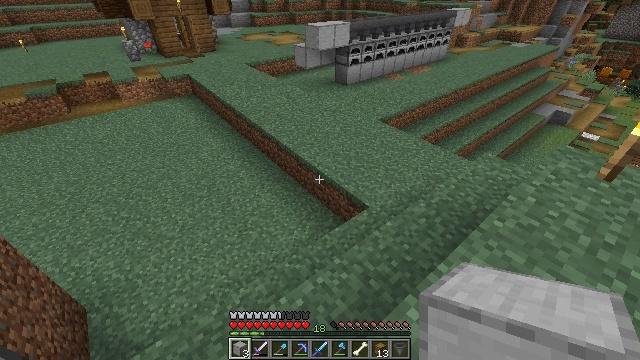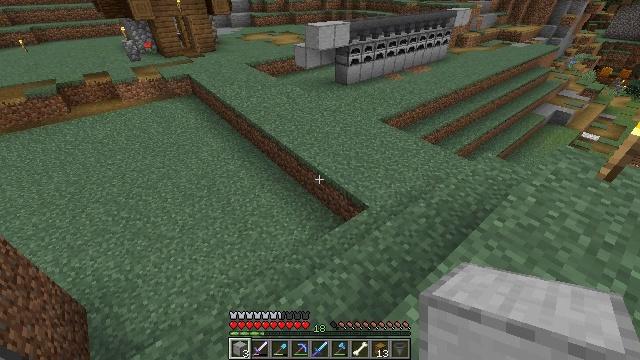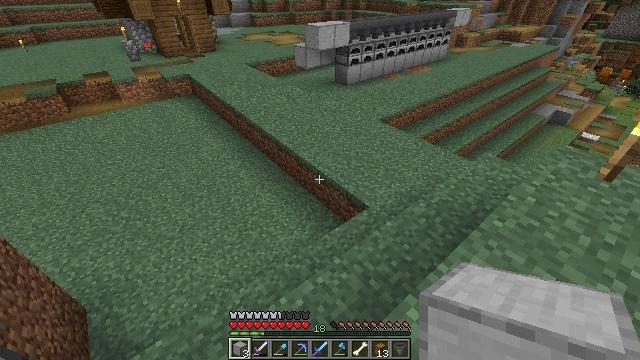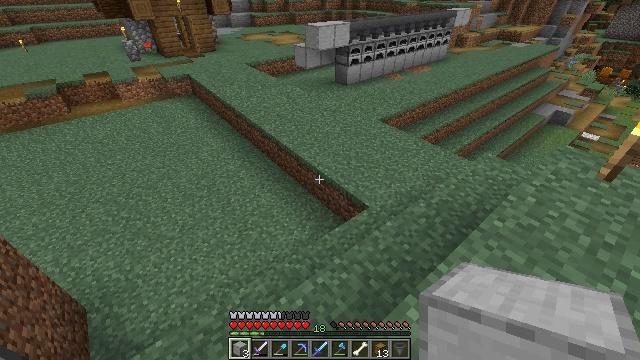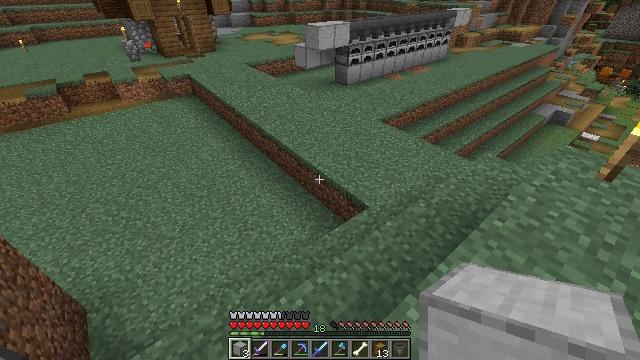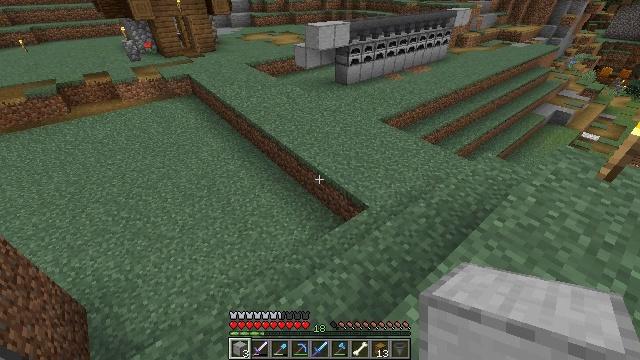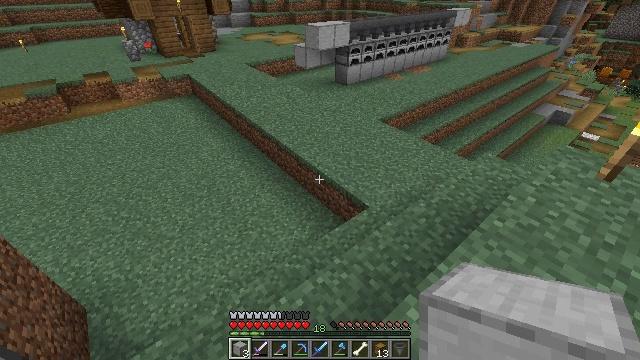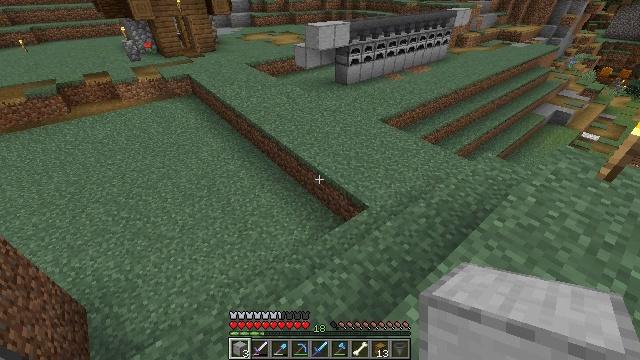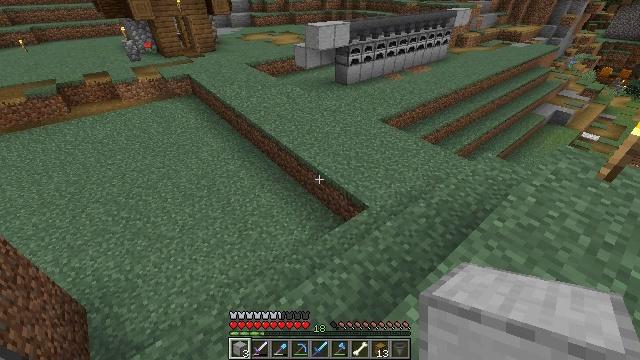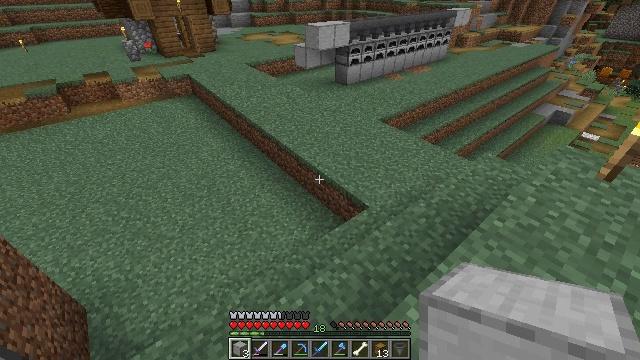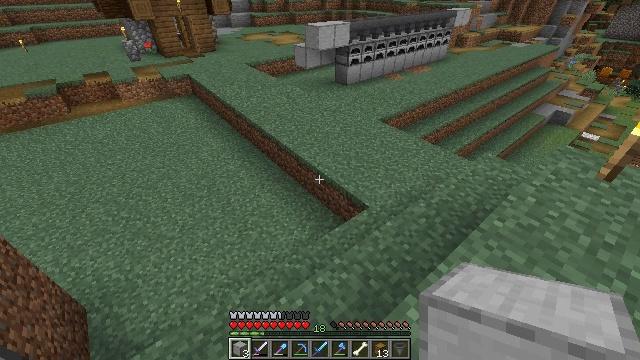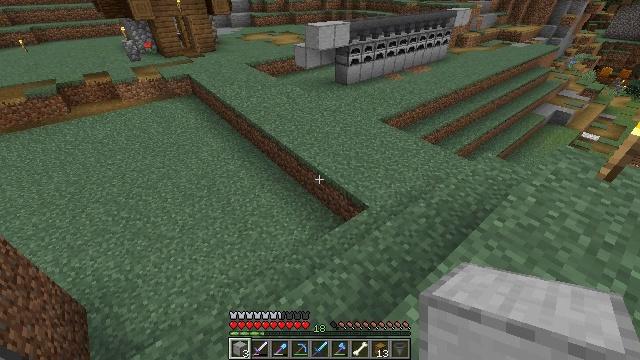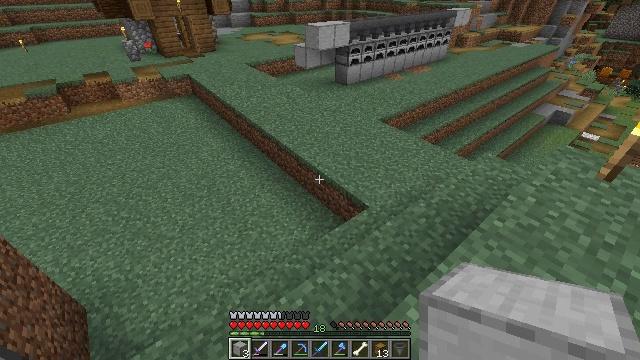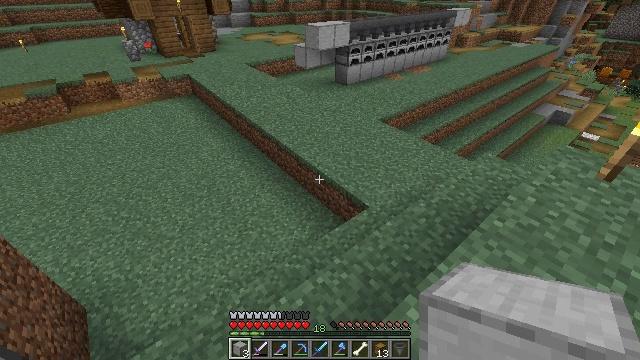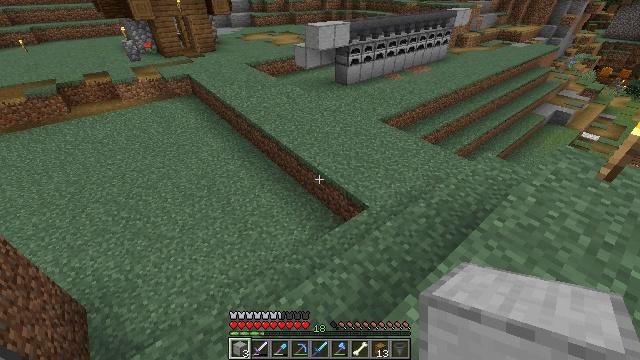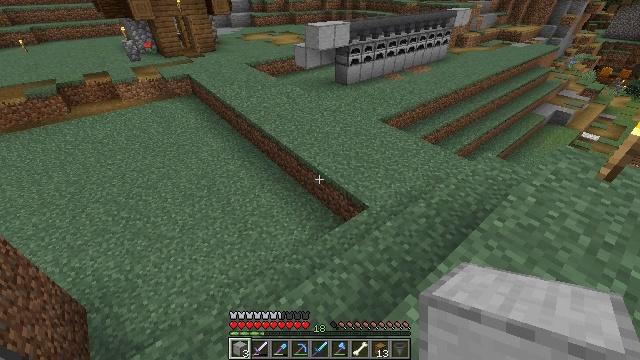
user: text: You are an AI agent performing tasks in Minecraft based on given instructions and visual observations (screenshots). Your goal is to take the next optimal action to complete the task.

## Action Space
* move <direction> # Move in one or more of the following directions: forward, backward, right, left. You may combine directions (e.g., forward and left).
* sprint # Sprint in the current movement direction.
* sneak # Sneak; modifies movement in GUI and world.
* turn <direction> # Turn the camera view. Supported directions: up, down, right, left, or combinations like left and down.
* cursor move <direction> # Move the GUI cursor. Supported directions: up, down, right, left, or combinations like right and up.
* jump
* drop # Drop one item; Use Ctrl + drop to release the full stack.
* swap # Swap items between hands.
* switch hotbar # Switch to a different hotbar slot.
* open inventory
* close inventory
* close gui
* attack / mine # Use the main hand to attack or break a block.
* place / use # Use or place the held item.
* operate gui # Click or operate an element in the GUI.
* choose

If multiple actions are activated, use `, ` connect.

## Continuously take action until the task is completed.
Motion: motion action
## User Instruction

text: Smelt stone into a smooth stone.
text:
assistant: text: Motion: no_op
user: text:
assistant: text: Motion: no_op
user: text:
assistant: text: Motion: no_op
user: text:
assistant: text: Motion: no_op
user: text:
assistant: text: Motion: no_op
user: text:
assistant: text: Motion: no_op
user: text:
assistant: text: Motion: no_op
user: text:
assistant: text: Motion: no_op
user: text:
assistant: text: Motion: no_op
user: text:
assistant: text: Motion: no_op
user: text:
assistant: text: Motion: no_op
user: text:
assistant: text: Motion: no_op
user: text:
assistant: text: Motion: no_op
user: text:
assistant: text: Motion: no_op
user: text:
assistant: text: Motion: no_op
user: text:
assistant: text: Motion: no_op
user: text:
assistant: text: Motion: no_op
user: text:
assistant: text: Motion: no_op
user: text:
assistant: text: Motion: no_op
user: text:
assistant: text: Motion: no_op
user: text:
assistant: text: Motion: no_op
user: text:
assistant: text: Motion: no_op
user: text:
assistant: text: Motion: no_op
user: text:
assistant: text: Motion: no_op
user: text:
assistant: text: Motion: no_op
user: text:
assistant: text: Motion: no_op
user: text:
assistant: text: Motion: no_op
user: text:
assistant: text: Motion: no_op
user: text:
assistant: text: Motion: no_op
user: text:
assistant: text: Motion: no_op